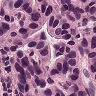
Metastatic tissue present: yes